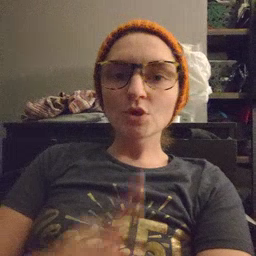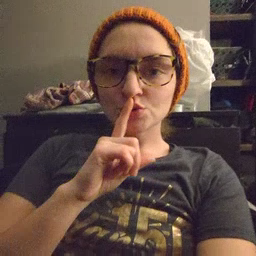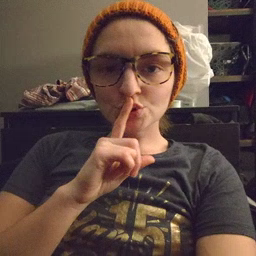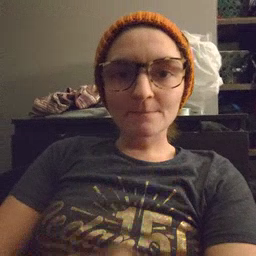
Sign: shhh